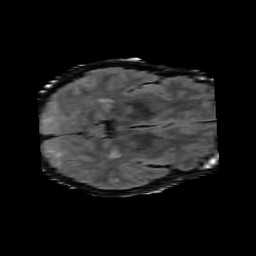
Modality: FLAIR
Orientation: axial
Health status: ill
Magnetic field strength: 3 T